Aerial crown-view tile of a tropical tree (Barro Colorado Island, Panama), acquired 20250124:
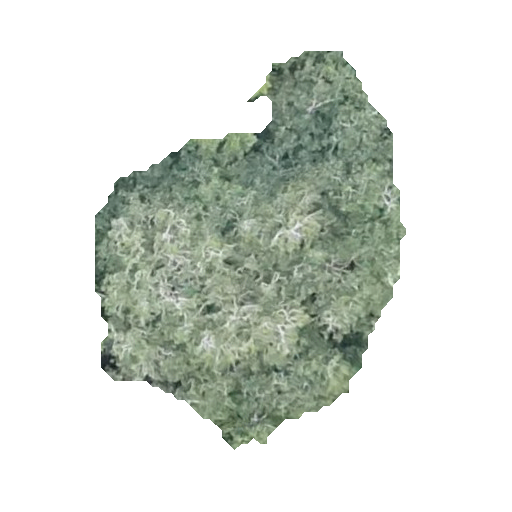
Species: Guapira myrtiflora
GBIF accepted scientific name: Guapira myrtiflora
Crown area: 122.033 m²